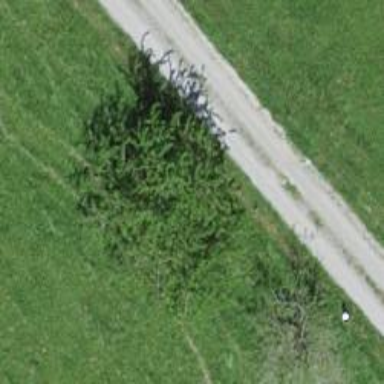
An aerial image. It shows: Beautiful tree in nature.